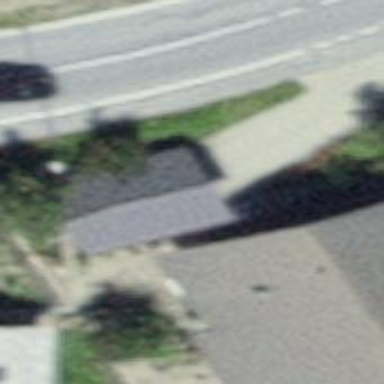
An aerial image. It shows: Garage building.